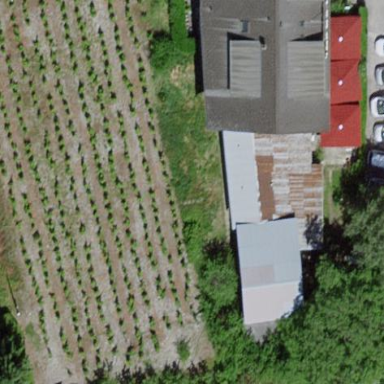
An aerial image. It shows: Vineyard where grapes are grown.